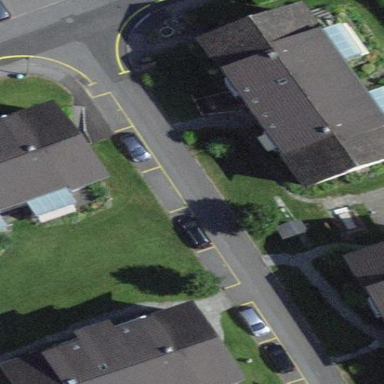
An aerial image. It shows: Parking lane for vehicles.